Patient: sex M, age 69
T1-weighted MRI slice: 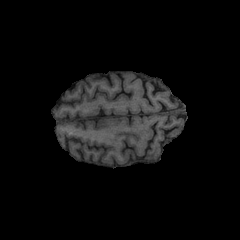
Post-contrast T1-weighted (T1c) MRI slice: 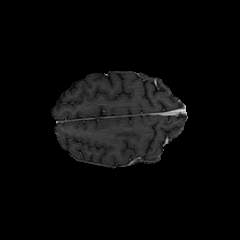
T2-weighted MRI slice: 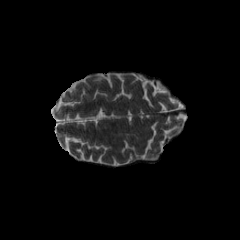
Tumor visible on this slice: no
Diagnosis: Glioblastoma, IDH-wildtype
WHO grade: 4